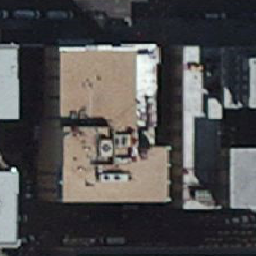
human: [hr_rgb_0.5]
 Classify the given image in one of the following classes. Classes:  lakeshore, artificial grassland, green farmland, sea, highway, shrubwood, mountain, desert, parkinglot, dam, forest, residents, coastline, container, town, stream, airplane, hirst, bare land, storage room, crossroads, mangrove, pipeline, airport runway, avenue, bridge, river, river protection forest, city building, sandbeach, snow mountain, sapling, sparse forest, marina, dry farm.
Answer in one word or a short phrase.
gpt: city building